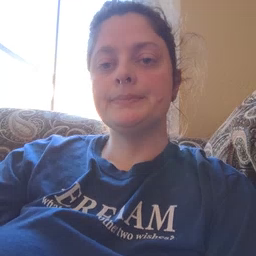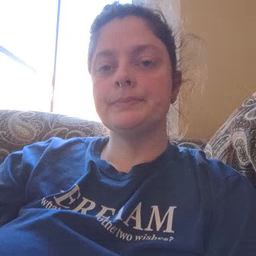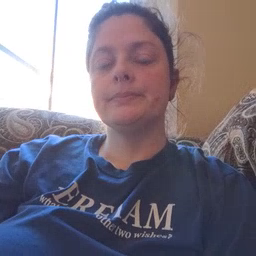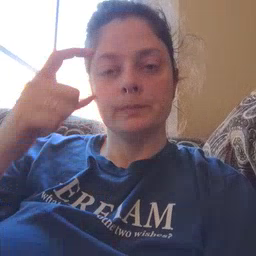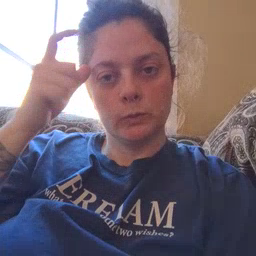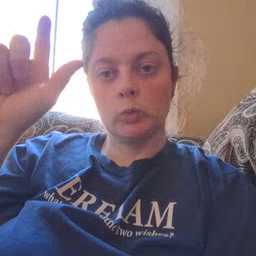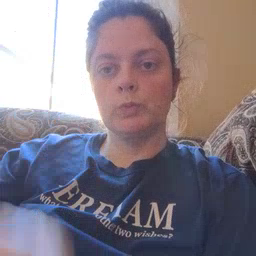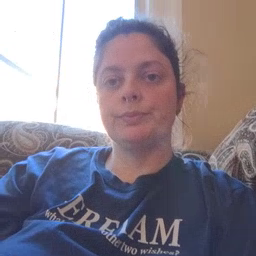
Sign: moon